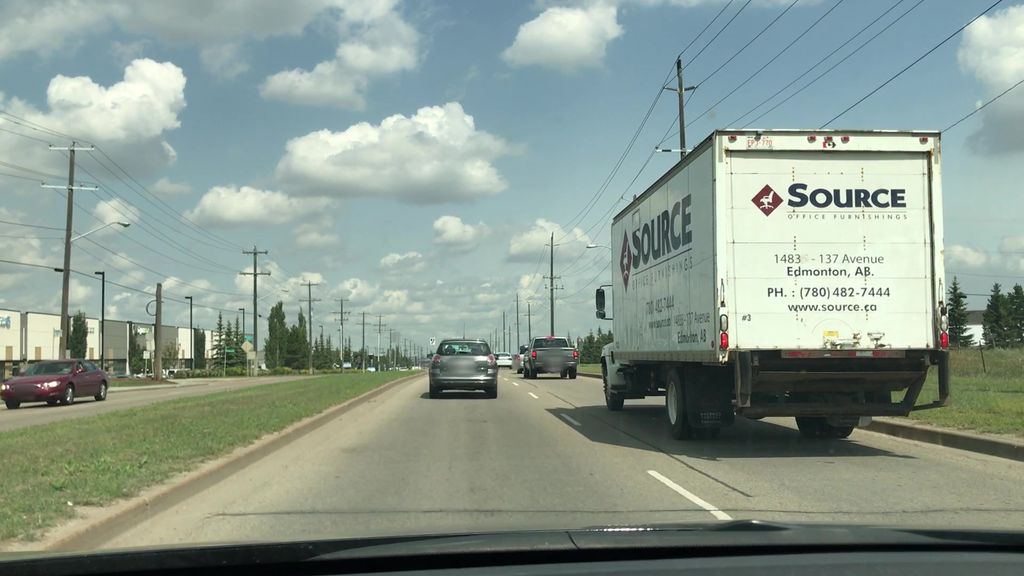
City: edmonton